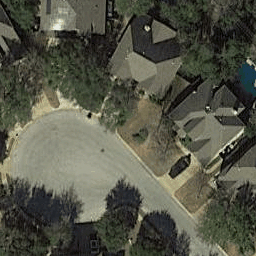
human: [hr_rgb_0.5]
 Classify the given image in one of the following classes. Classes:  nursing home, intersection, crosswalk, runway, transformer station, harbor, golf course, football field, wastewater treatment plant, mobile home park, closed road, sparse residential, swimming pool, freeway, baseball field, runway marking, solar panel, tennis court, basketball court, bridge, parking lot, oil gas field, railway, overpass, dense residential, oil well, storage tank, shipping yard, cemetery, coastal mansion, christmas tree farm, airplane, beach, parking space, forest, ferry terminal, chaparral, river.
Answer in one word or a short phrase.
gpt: closed road